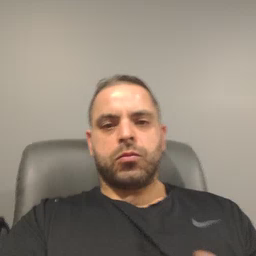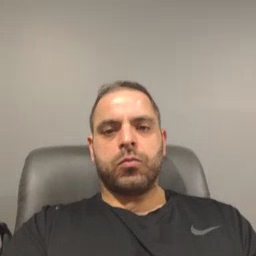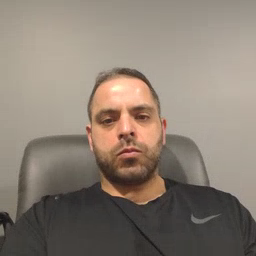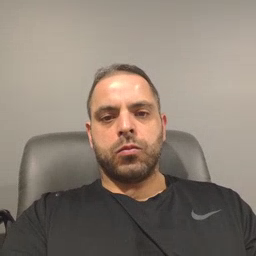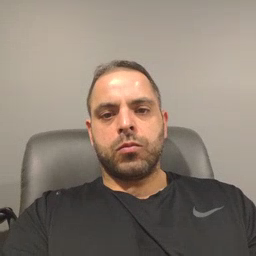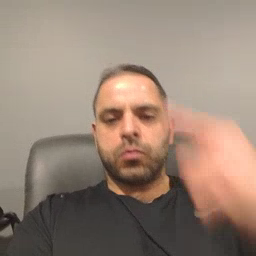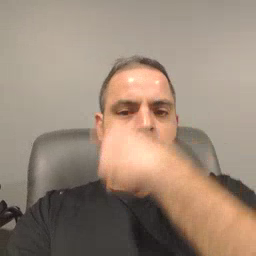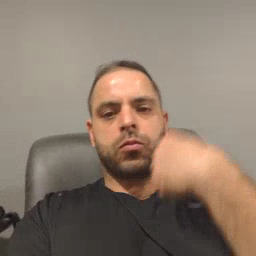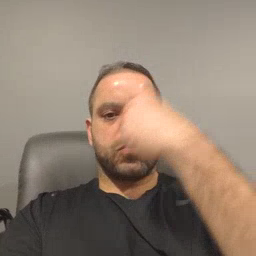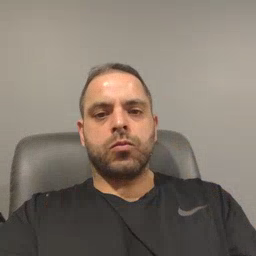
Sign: face